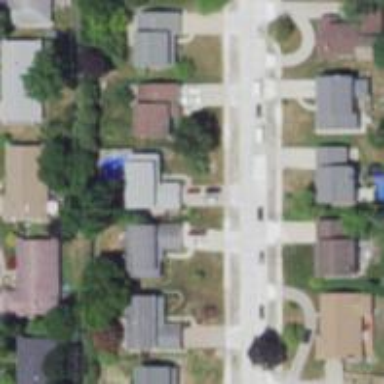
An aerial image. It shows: Driveway.